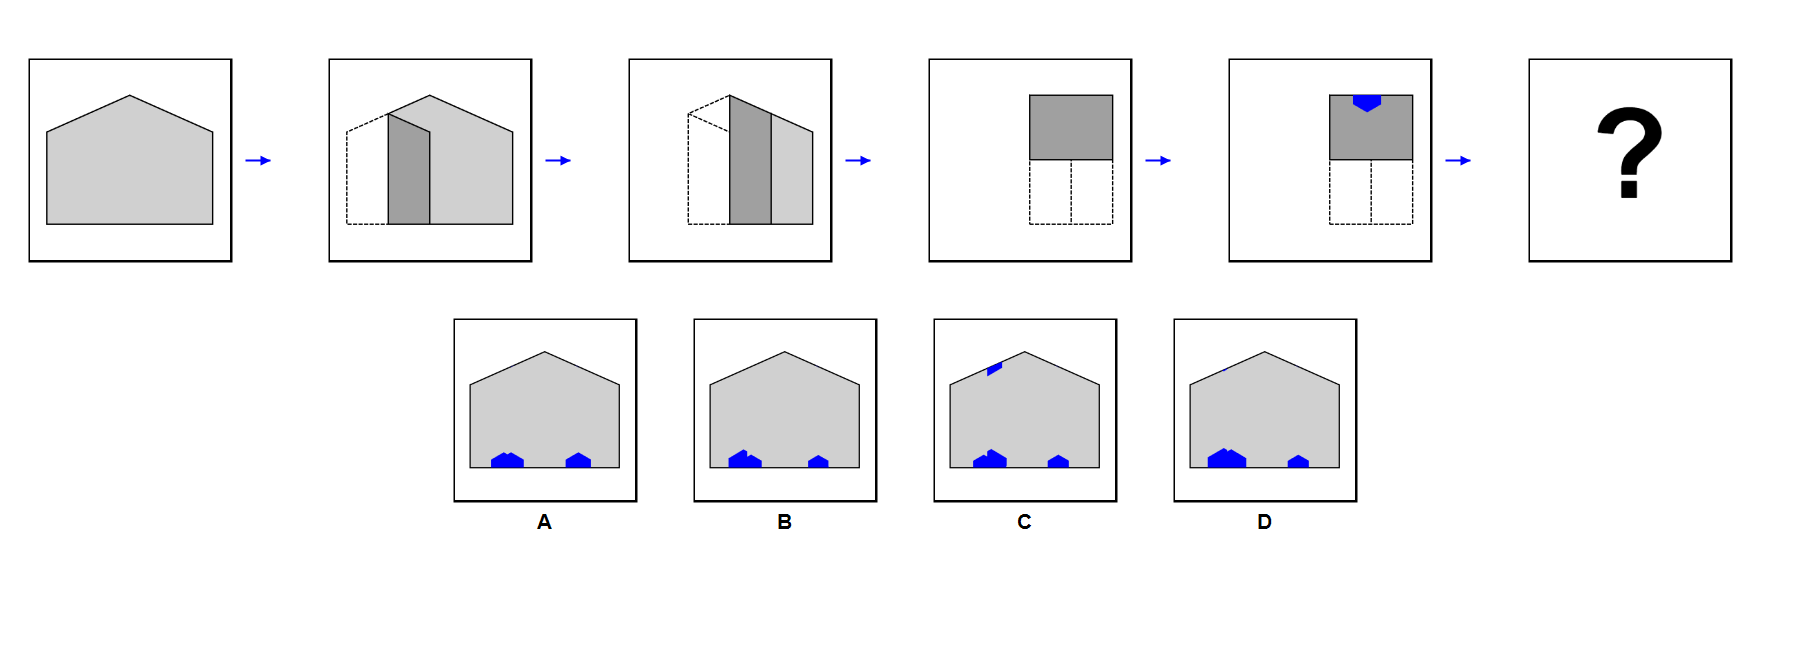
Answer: A